Question: This is a heatmap showing the profit of each employee (rows) for different tasks (columns). Task 1 requires exactly 3 people; Task 2 requires exactly 2 people; Task 3 requires exactly 3 people; Task 4 requires exactly 1 person; Task 5 requires exactly 3 people. Under the constraint that each task must have exactly the required number of people, what is the maximum total profit achievable by assigning employees? Note: All profit values are multiples of 10. Each task's total profit is the sum of the profits contributed by one or more people assigned to that task; not every task must be completed. Each person can be assigned to at most one task.
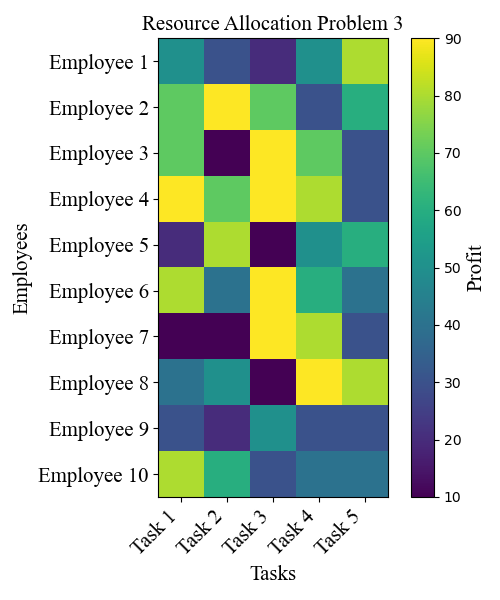
Answer: 770